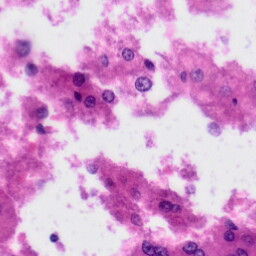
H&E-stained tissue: Liver